The trace is the raw vibration amplitude of a rotating bearing as a function of time. Diagnose the bearing from this image, choosing from: normal, inner_race, outer_race, ball.
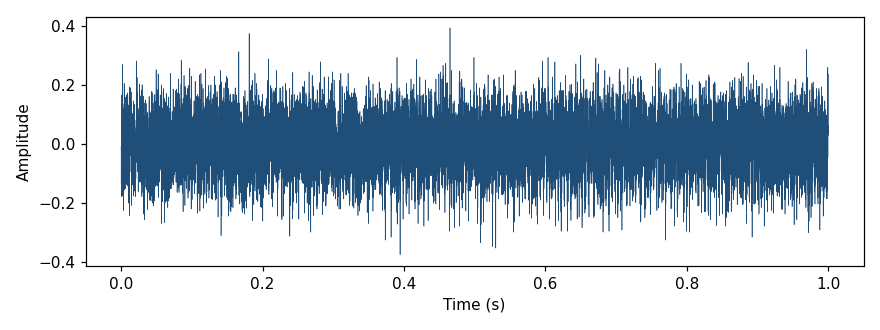
Answer: outer_race